Question: I want to connect two entity (project and issues) and Rails says some error message, but I don't know, what should I do. Can you help me fix it, please? Thanks a lot.

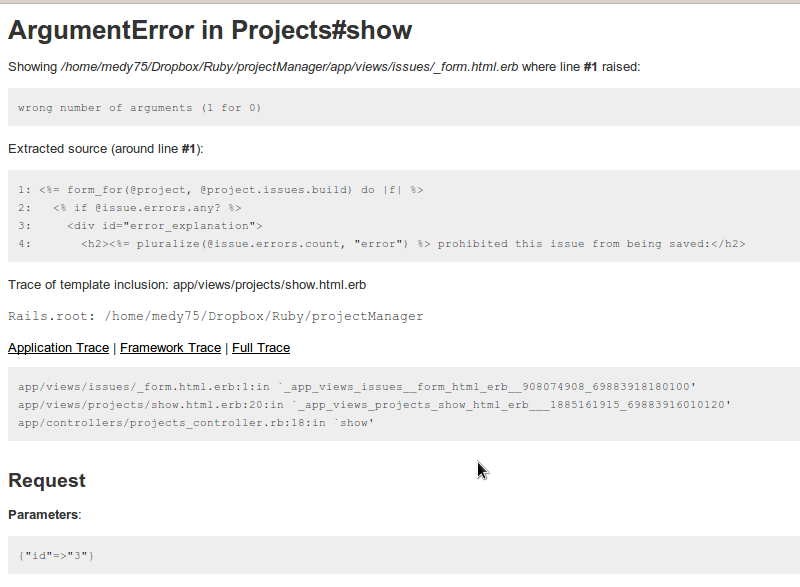
Answer: Not sure what your are trying to do, but it looks like you have a nested resource and therefore want to pass an array to 'form_for', but you are actually passing two separate objects. Change:
'''
<%= form_for(@project, @project.issues.build) do |f| %>
'''
to:
'''
<%= form_for([@project, @project.issues.build]) do |f| %>
'''
With this change you'll pass one array for 'form_for', instead of two arguments.